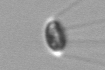
Label: Chaetoceros